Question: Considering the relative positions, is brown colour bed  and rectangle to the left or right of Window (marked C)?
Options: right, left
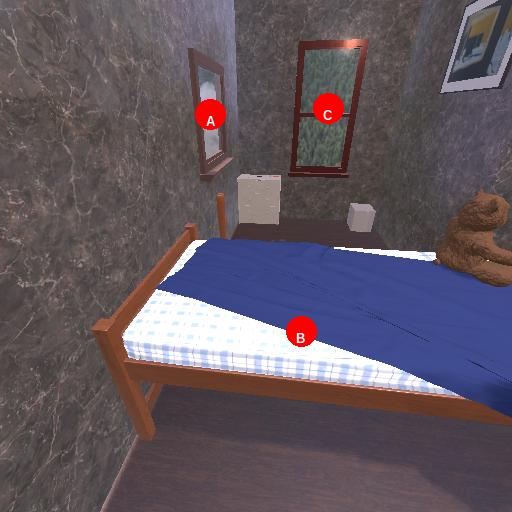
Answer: right